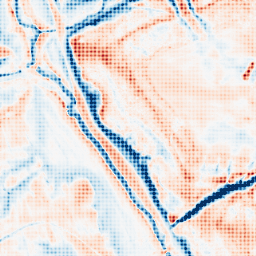
Category: edge_preserving
Decomposition family: guided
Decomposition parameters: radius: 8
eps: 0.01
Upsampling method: sinc_blackman
Upsampling parameters: scale: 4
kernel_size: 4
Upsampling scale: 4